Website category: university
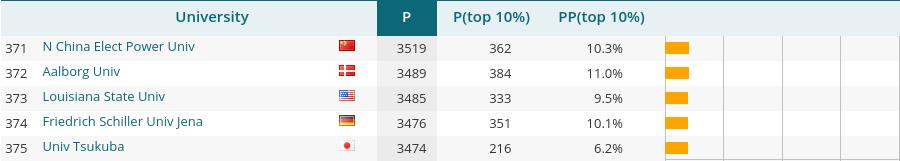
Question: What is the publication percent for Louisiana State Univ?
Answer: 9.5%

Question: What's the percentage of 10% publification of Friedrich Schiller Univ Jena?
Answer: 10.1%

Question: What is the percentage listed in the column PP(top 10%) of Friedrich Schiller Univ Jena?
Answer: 10.1%

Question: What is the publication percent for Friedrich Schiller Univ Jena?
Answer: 10.1%

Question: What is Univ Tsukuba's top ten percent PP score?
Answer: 6.2%

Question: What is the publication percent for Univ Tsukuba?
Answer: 6.2%

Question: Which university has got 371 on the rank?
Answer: N China Elect Power Univ

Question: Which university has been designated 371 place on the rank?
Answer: N China Elect Power Univ

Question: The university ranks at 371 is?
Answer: N China Elect Power Univ

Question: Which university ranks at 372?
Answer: Aalborg Univ

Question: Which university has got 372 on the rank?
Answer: Aalborg Univ

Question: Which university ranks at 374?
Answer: Friedrich Schiller Univ Jena

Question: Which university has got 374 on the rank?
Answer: Friedrich Schiller Univ Jena

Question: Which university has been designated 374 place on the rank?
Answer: Friedrich Schiller Univ Jena

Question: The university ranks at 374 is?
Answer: Friedrich Schiller Univ Jena

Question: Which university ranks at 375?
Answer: Univ Tsukuba

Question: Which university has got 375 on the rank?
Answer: Univ Tsukuba

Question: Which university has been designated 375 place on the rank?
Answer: Univ Tsukuba

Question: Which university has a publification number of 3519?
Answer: N China Elect Power Univ

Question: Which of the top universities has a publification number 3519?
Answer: N China Elect Power Univ

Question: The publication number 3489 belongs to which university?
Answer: Aalborg Univ

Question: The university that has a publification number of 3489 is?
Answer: Aalborg Univ

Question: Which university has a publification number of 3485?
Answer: Louisiana State Univ

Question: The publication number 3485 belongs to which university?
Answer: Louisiana State Univ

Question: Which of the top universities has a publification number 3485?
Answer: Louisiana State Univ

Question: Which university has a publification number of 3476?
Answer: Friedrich Schiller Univ Jena

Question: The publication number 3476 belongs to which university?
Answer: Friedrich Schiller Univ Jena

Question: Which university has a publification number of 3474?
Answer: Univ Tsukuba

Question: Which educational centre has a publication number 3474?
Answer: Univ Tsukuba

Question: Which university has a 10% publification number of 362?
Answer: N China Elect Power Univ

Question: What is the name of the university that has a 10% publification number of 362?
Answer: N China Elect Power Univ

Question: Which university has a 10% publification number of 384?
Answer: Aalborg Univ

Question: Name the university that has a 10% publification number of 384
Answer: Aalborg Univ

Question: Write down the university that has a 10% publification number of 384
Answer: Aalborg Univ

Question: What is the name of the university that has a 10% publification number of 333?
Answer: Louisiana State Univ

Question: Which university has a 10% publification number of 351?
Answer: Friedrich Schiller Univ Jena

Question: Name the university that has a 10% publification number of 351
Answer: Friedrich Schiller Univ Jena

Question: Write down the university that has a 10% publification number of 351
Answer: Friedrich Schiller Univ Jena